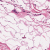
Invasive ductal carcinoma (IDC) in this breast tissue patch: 0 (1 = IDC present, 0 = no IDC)